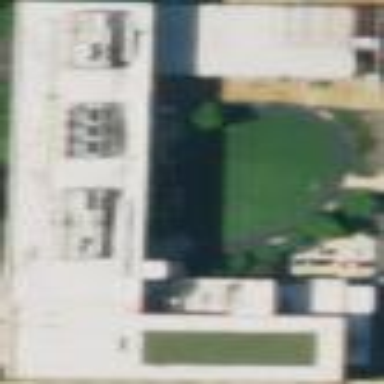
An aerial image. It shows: School building.